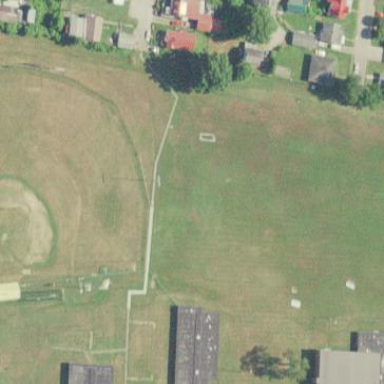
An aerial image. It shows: Baseball pitch for leisure land.